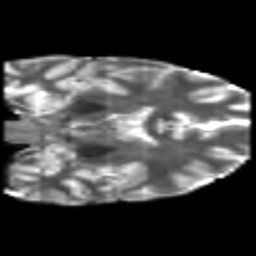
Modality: T2w
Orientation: coronal
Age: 22
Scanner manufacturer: philips
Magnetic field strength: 3 T
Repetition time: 8.6 s
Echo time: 0.127 s